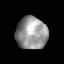
Tissue: skin
Cell type: Epithelial cells
Senescence score: 0.2048
Nuclear area (px): 991
Mean DAPI intensity: 149.611